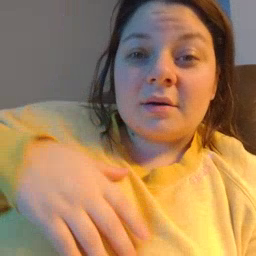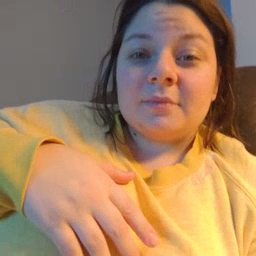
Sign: all